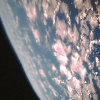
Label: cloud